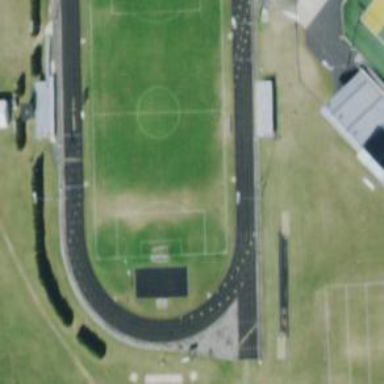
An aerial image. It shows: Athletics track located in leisure land area.